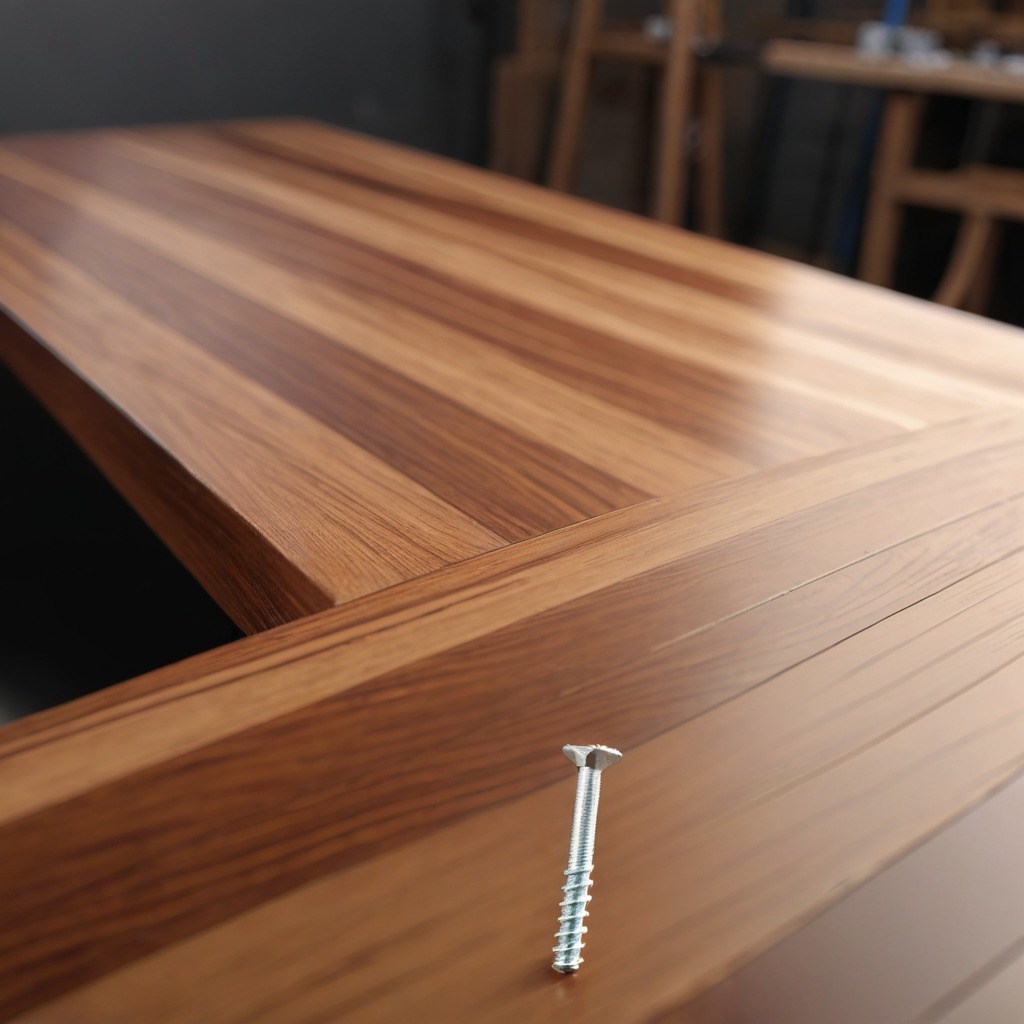
A metal screw is lying on the wooden table in a carpentry studio rich wood textures side lighting.